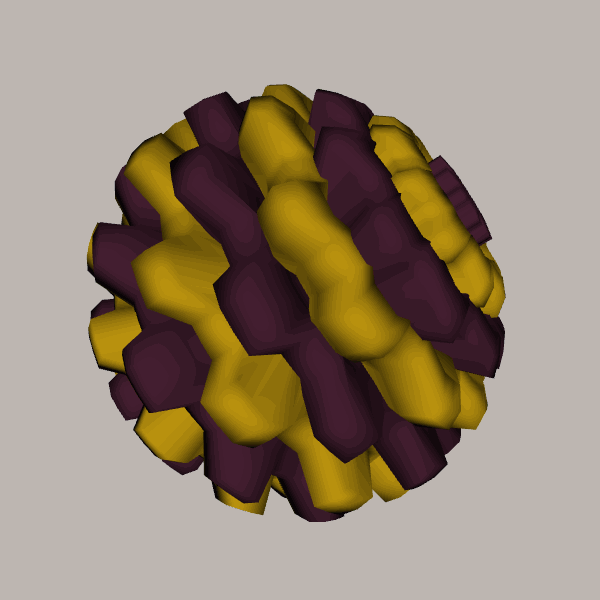
Background: light